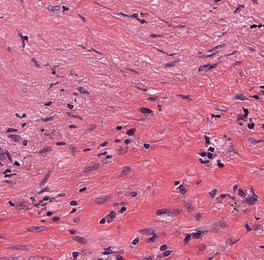
Tumor epithelial tissue: no
Tumor-associated stroma tissue: yes
Normal tissue: no